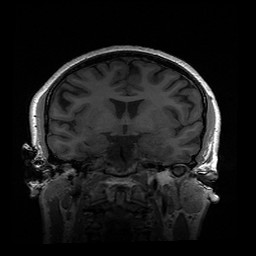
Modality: T1w
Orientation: sagittal